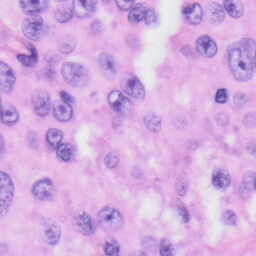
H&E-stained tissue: Skin